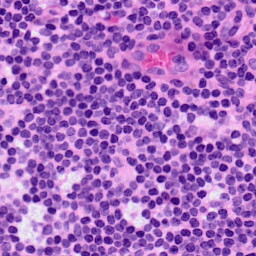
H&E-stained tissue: LymphNode